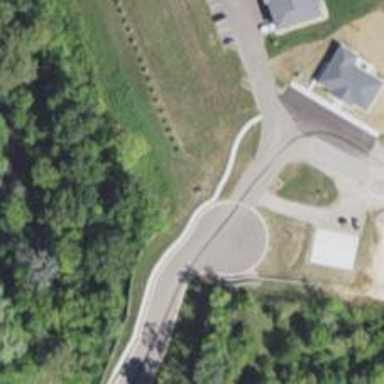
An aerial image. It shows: Turning circle on the road.